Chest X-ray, PA view. Patient: 57 years old, sex M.
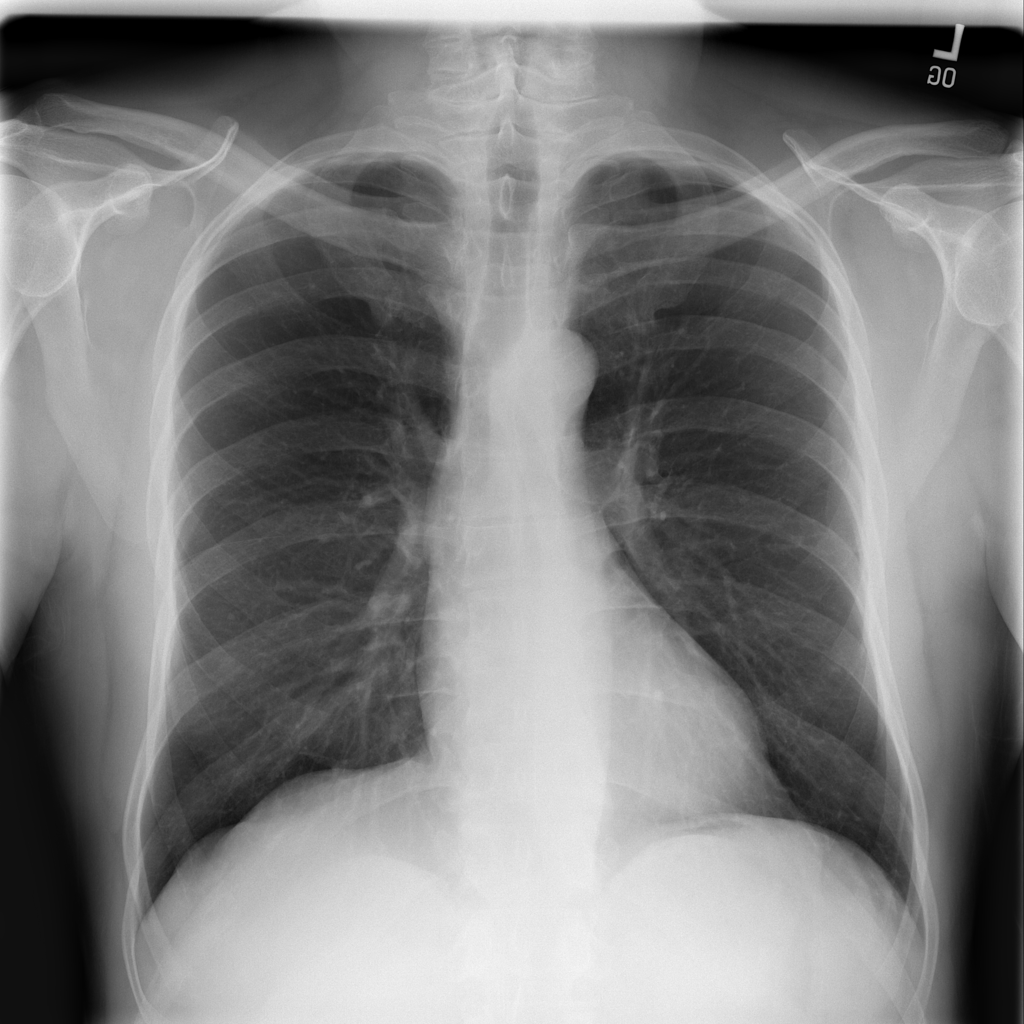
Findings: No Finding